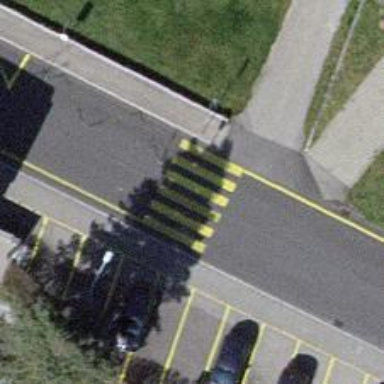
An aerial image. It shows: Uncontrolled zebra crossing on the road.